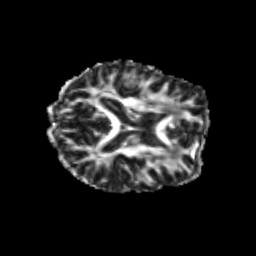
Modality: FA
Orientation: axial
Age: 23
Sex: female
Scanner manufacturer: siemens
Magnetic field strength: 3 T
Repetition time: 3.5 s
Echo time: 0.104 s